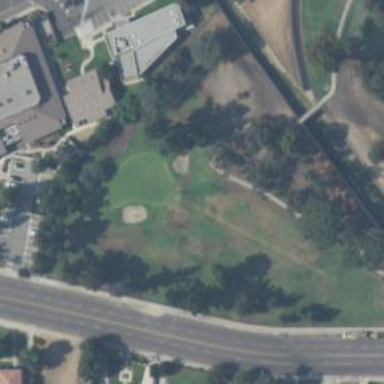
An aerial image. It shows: Service road designated as golf cart path.